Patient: sex F, age 71
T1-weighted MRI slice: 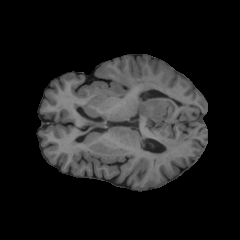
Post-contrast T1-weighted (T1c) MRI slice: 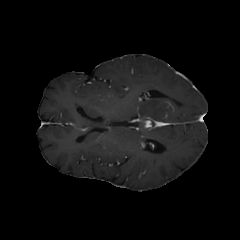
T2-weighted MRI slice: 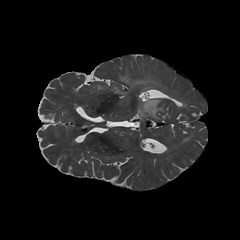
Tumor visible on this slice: yes
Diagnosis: Astrocytoma, IDH-mutant
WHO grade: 2